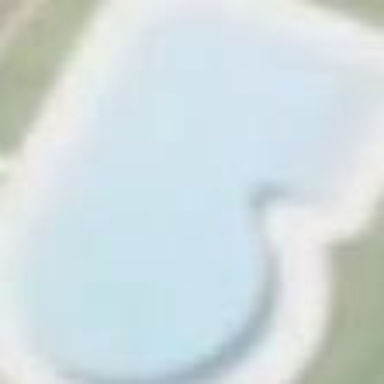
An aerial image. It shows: Swimming pool located in leisure land.